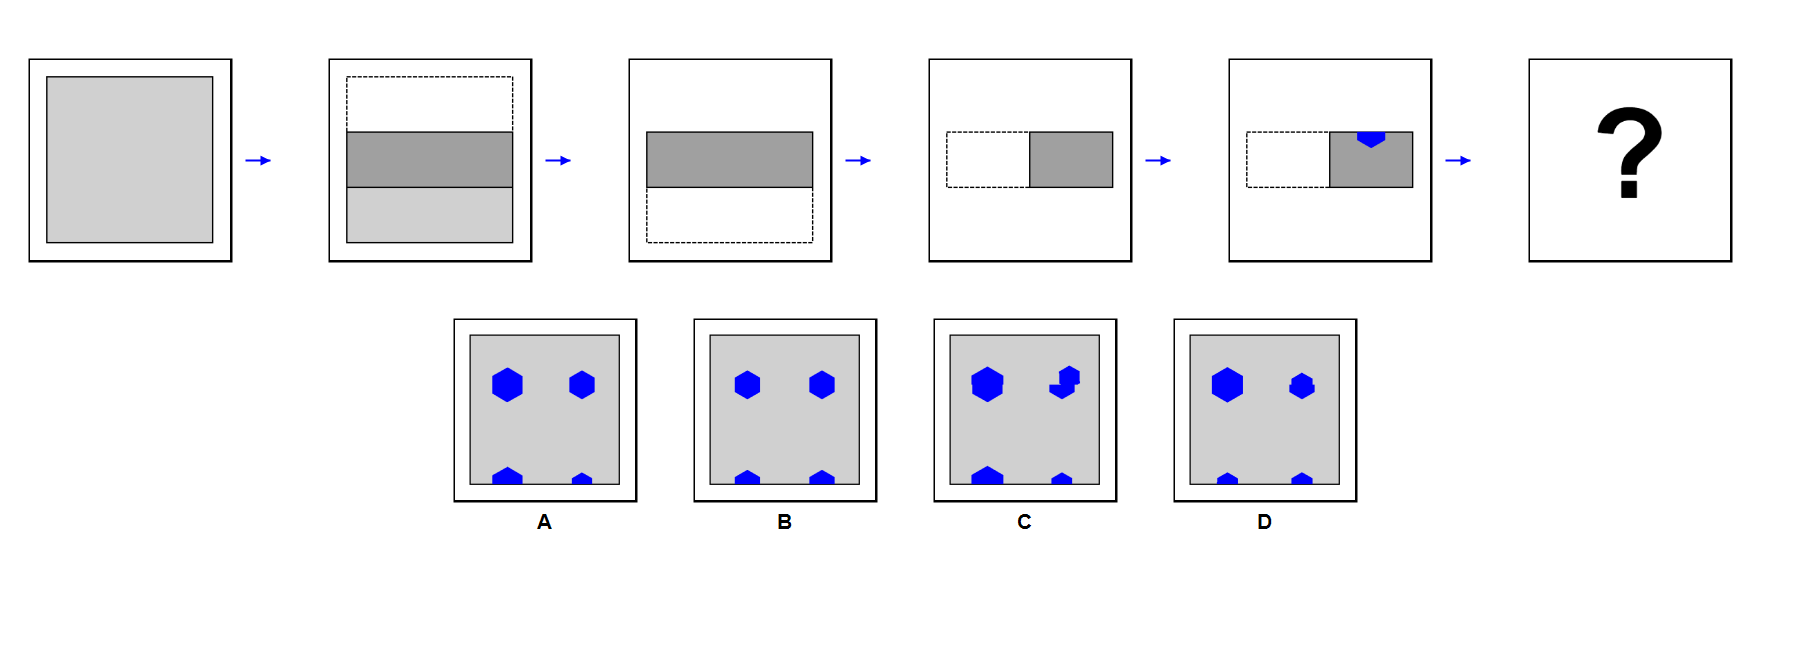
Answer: B